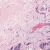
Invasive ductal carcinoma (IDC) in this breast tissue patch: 1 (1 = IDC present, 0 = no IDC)